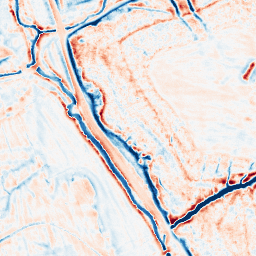
Category: edge_preserving
Decomposition family: bilateral
Decomposition parameters: d: 15
sigma_color: 75
sigma_space: 50
Upsampling method: lanczos
Upsampling parameters: scale: 2
Upsampling scale: 2